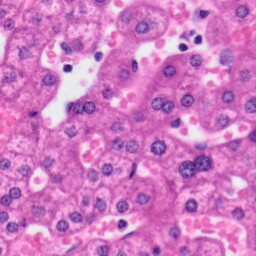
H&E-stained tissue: Liver